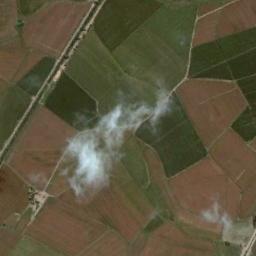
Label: cloud